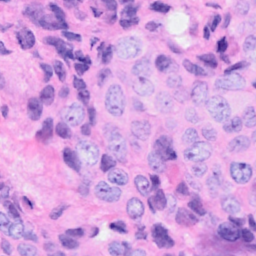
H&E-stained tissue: Breast